Field crop: maize
Growth stage: 1
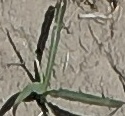
Species: sorghum